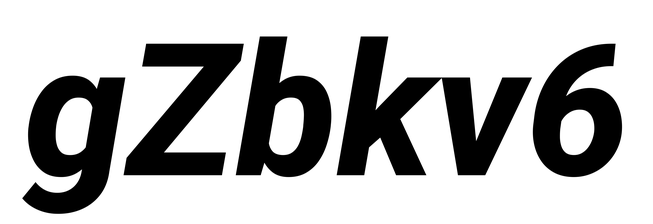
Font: Roboto-Italic_ExtraBold_Italic